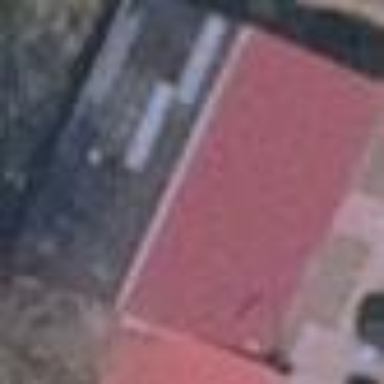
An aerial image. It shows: Building with gray roof.